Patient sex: F
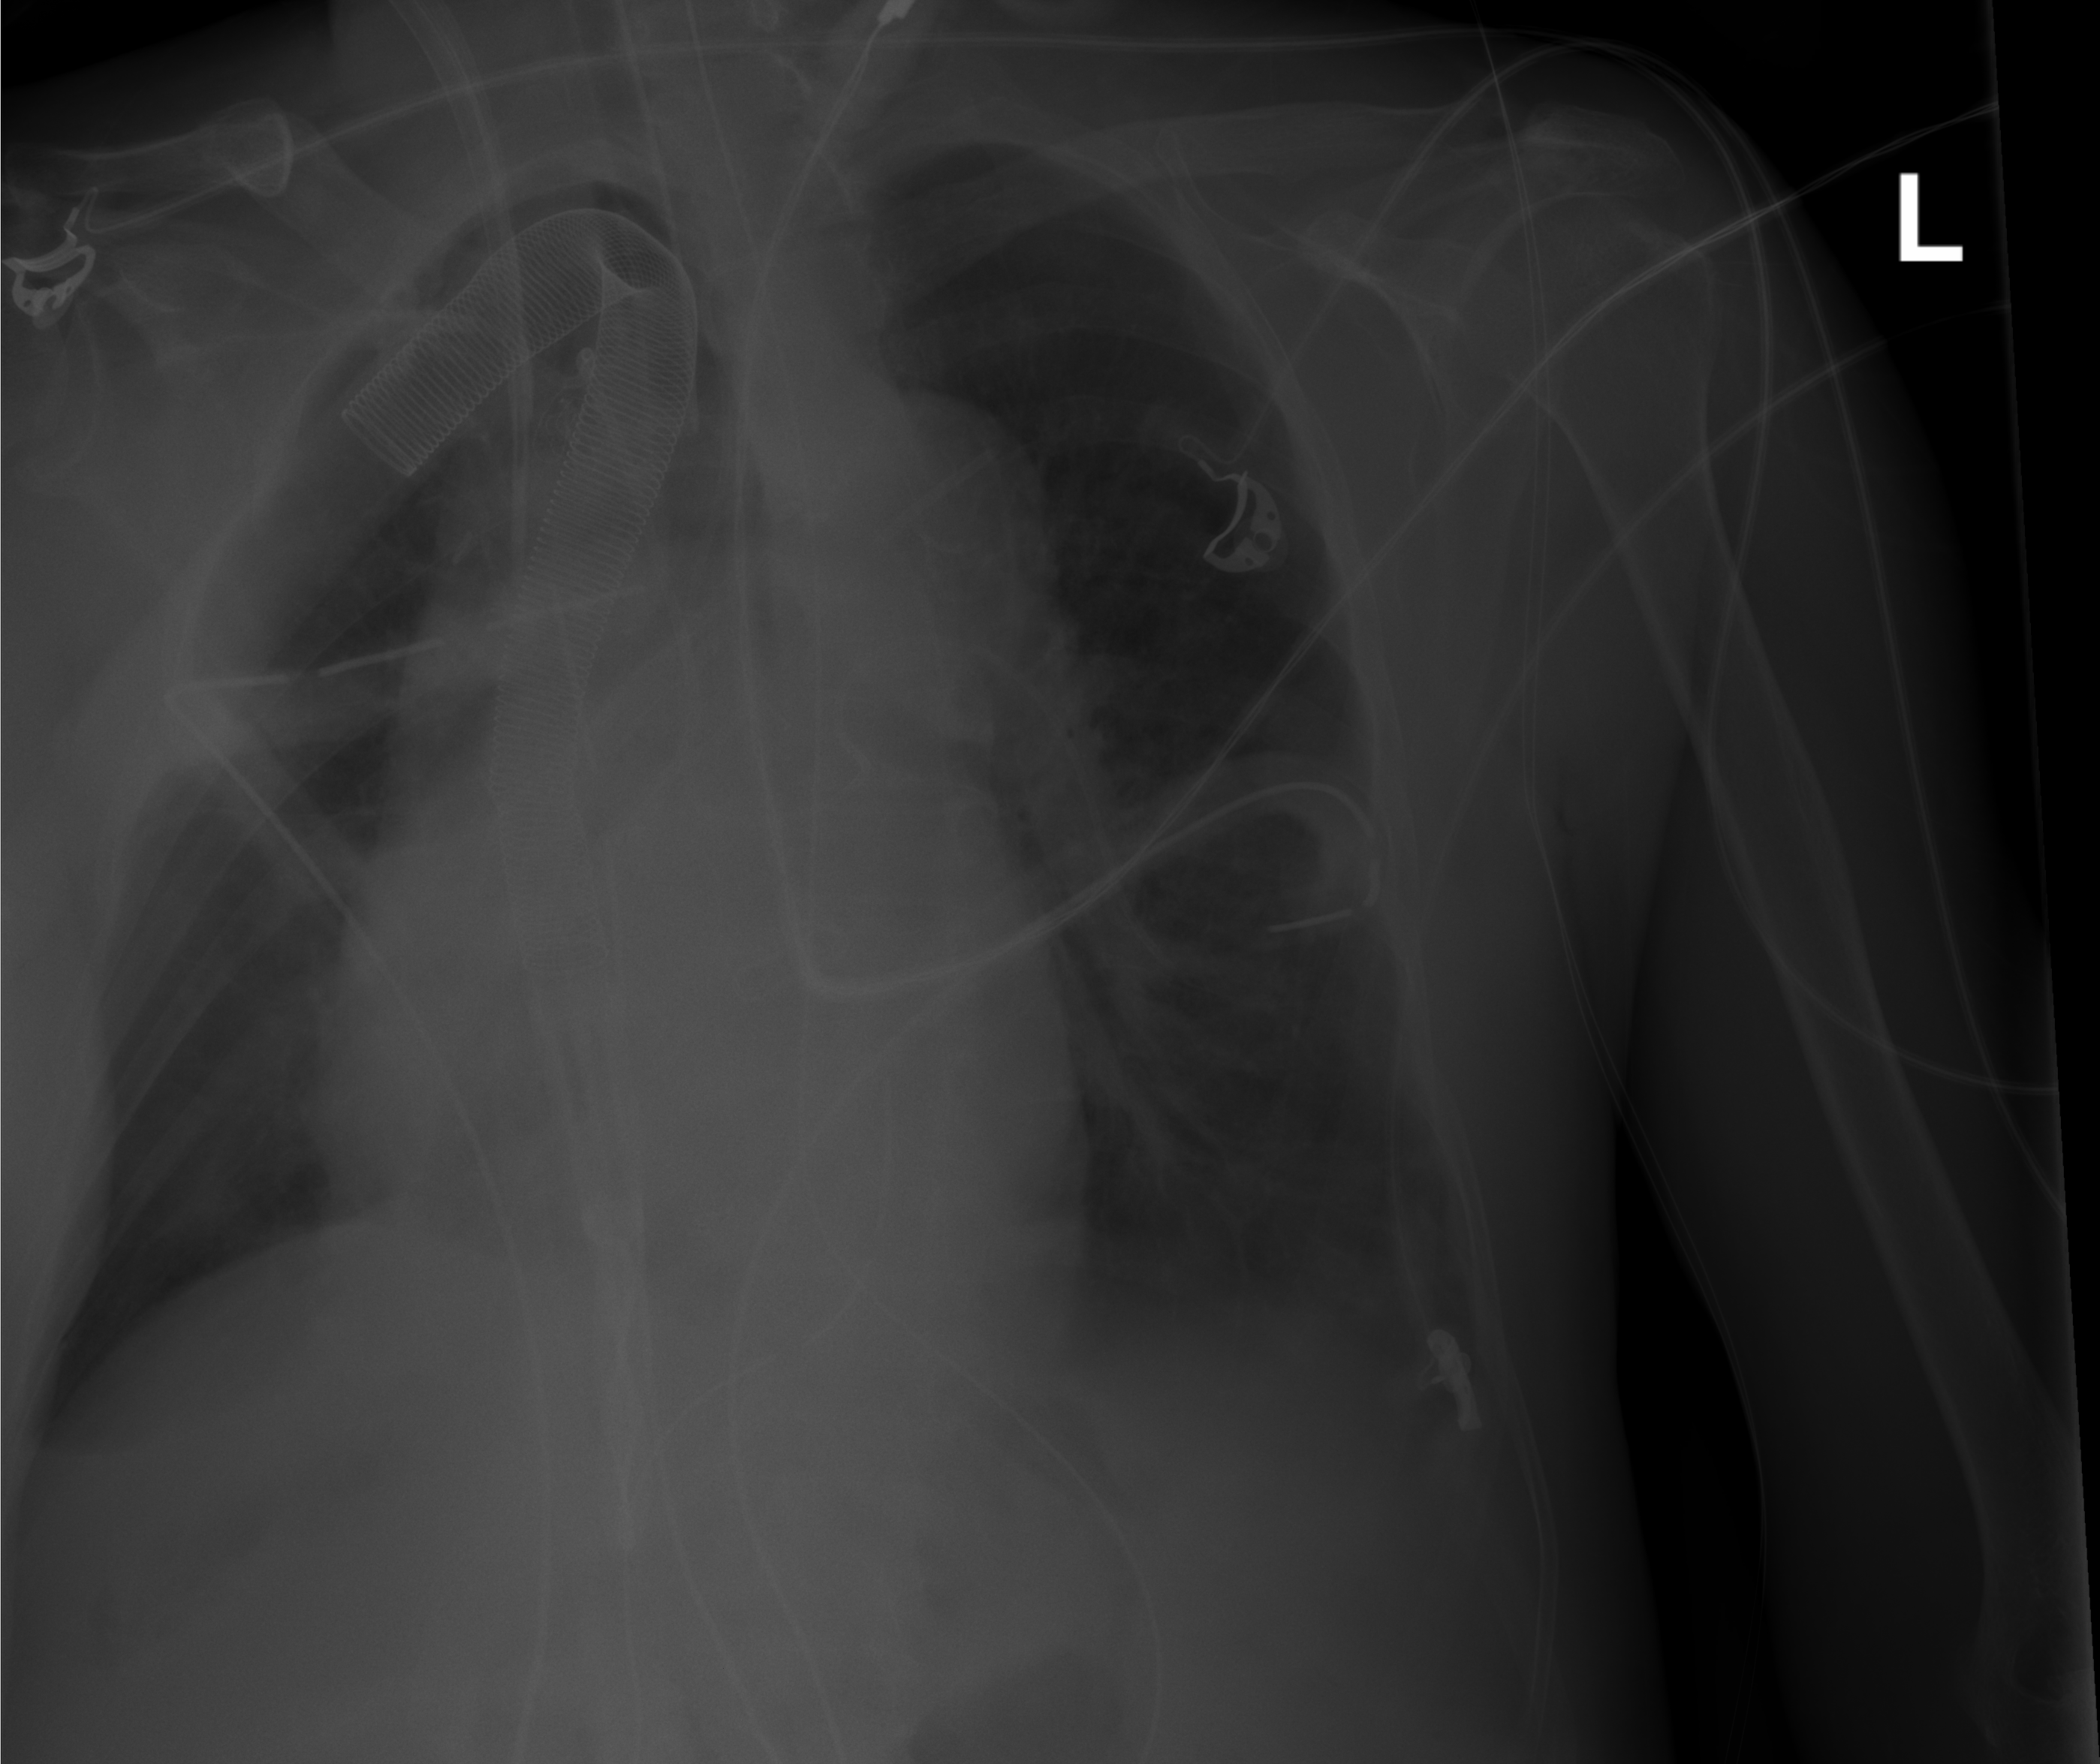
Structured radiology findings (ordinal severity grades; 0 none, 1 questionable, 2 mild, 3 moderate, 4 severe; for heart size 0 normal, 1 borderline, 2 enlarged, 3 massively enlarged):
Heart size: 0
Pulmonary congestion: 0
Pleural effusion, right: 0
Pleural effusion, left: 0
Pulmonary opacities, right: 2
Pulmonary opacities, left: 1
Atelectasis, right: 2
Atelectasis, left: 2